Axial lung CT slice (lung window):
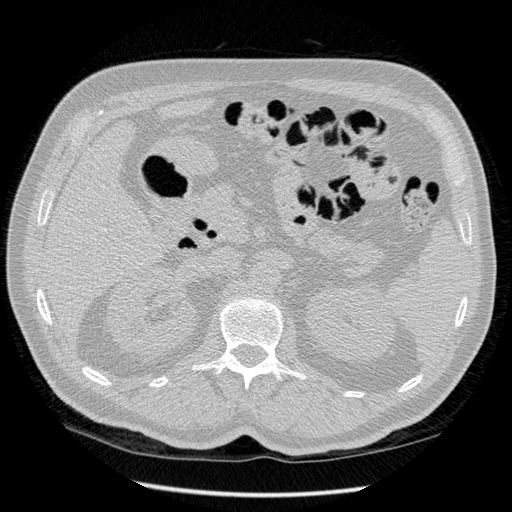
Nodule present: no